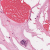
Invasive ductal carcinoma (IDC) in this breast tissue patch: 1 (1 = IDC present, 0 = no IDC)